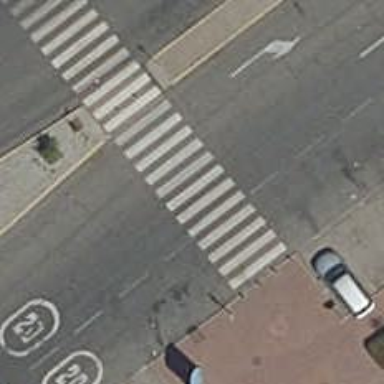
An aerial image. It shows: Unmarked road crossing.